Question: Of course it's easy to use designer. But, in case for plenty of controls, it hurts to use designer. I'm trying to create a Sudoku table 9 x 9, and need 81 text box with exactly same size. I think, it will be easier to use for loop.
My code so far is like this:
'''
class SudokuTable
{
private List<List<TextBox>> table;
public SudokuTable()
{
initializeComponent();
}
private void initializeComponent()
{
List<List<TextBox>> newTable = new List<List<TextBox>>();
int sz = 30;
int gap = 3;
int x = gap, y = gap;
for (int row = 0; row < 9; row++)
{
x = gap;
List<TextBox> TextBoxes = new List<TextBox>();
for (int col = 0; col < 9; col++)
{
System.Drawing.Size size = new System.Drawing.Size(sz, sz);
System.Drawing.Point location = new System.Drawing.Point(x, y);
System.Drawing.Font font = new System.Drawing.Font("Tahoma", 14.25F, System.Drawing.FontStyle.Regular, System.Drawing.GraphicsUnit.Point, ((byte)(0)));
TextBox box = new TextBox();
box.Location = location;
box.Size = size;
box.TextAlign = HorizontalAlignment.Center;
box.Font = font;
box.MaxLength = 1;
TextBoxes.Add(box);
x += ((col + 1) % 3 == 0 && (col + 1) < 9) ? sz + gap : sz;
}
newTable.Add(TextBoxes);
y += ((row + 1) % 3 == 0 && (row + 1) < 9) ? sz + gap : sz;
}
table = newTable;
}
public void addSudoku(System.Windows.Forms.Form form)
{
form.SuspendLayout();
foreach (List<TextBox> row in table)
{
foreach (TextBox col in row)
{
form.Controls.Add(col);
}
}
form.PerformLayout();
}
}
'''
And add that table in Main Form with this code:
'''
public partial class MainForm : Form
{
public MainForm()
{
InitializeComponent();
}
private void MainForm_Load(object sender, EventArgs e)
{
SudokuTable st = new SudokuTable();
this.ClientSize = st.getSize();
st.addSudoku(this);
}
}
'''
So far, it works fine. Here's the result:

My problem is, my SudokuTable class can't behave like normal user control. What I mean by normal user control is like when I create a user control via Project --> Add Class --> User Control. My class can't appear in the toolbox.
Is there anyway to create user control components with for loop and make it to behave like normal user control. So I can treat my created control like another control (like add it to Main Form with designer)?
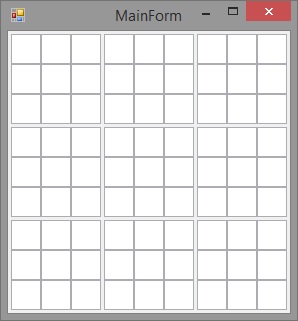
Answer: it seems to me you should create new UserControl and incapsulate all this logic in it. Then build solution and UserControl should apear in your toolbox.